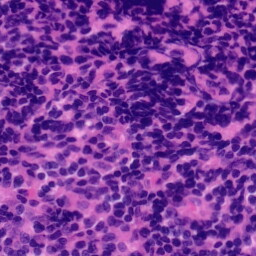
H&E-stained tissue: Tonsil